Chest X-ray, PA view. Patient: 19 years old, sex M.
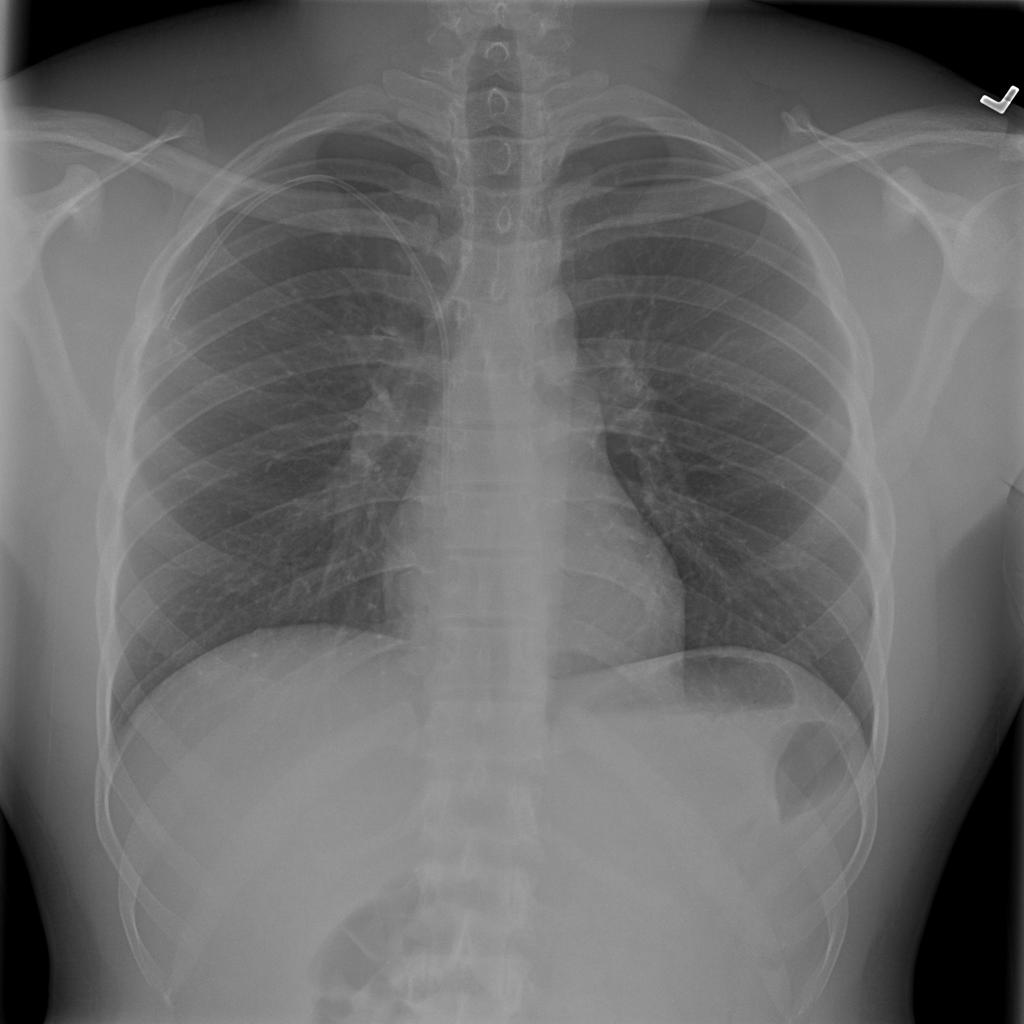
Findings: No Finding